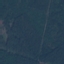
Land use / land cover: Forest